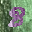
Label: 8